Question: I wanna reduce the line height between table rows. I used the following code, But it didn't work for me. Please look at my picture. I wanna reduce the line height between and
. see the photo

I used following code, But I didn't do anything
'''
.tb tr {
height: 0px;
}
table {
margin: 0 15.0% 0 0;
float: right;
}
p {
font-weight: bold;
float: right;
}
span {
font-weight: bold;
color: red;
}
'''
'''
<table class="tb">
<tr>
<td>
<p>Business Hours:</p>
</td>
<td><span>Mon - Sat 09:00AM - 7:00PM</span></td>
</tr>
<tr>
<td></td>
<td><span>We closed Sunday & Holidays</span> </td>
</tr>
</table>
'''
Please tell me how to do it.. default table height is very high.
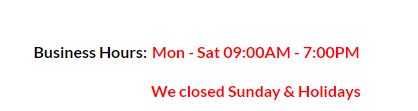
Answer: The 'p' tag has margin at top and bottom from the browser css. Please just add the below condition and adjust the margins to your desired height!
'''
.tb tr {
height: 0px;
}
p.bottom-no-space {
margin: 0px;
}
'''
'''
<table class="tb" style="margin:0 15.0% 0 0; float: right;">
<tr>
<td>
<p style="font-weight: bold; float: right;" class="bottom-no-space">Business Hours:</p>
</td>
<td><span style="font-weight: bold; color: red; ">Mon - Sat 09:00AM - 7:00PM</span></td>
</tr>
<tr>
<td></td>
<td><span style="font-weight: bold;color: red; ">We closed Sunday & Holidays</span> </td>
</tr>
</table>
'''